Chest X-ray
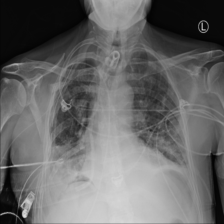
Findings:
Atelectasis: negative
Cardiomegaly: negative
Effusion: negative
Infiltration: positive
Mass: negative
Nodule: negative
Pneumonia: negative
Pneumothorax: negative
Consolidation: negative
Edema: negative
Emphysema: negative
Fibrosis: negative
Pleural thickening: negative
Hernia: negative